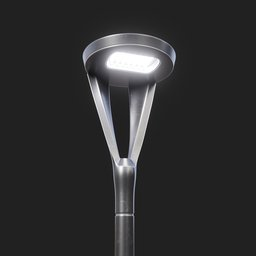
Label: lighting